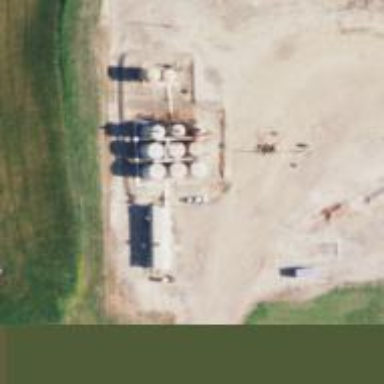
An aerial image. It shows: Storage tank that is man-made.